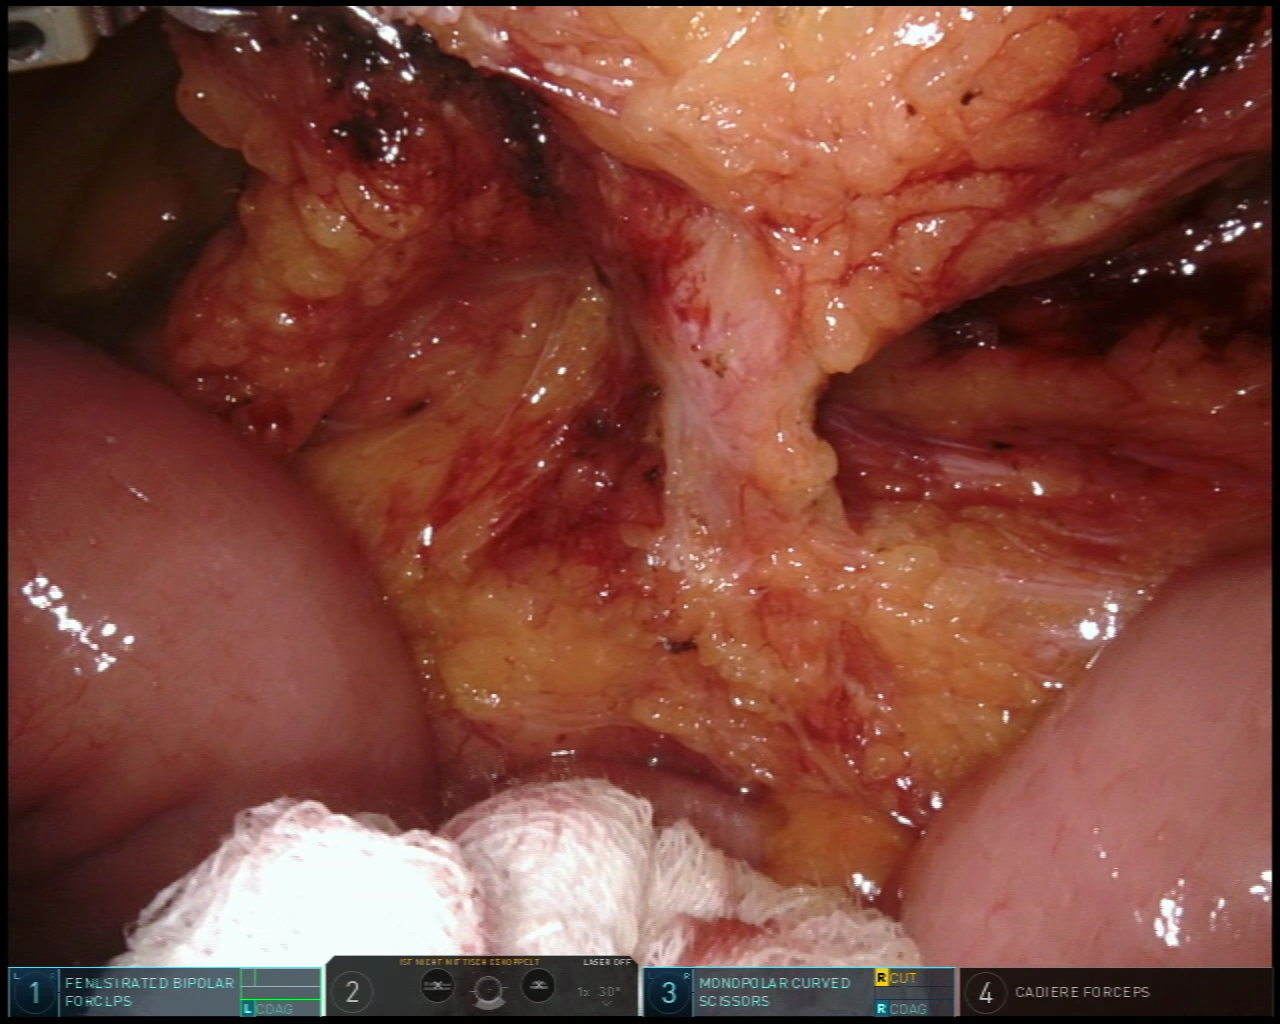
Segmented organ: small_intestine
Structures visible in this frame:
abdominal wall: no
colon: no
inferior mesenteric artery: yes
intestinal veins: no
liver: no
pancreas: no
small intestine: yes
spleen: no
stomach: no
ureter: no
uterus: no
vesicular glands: no